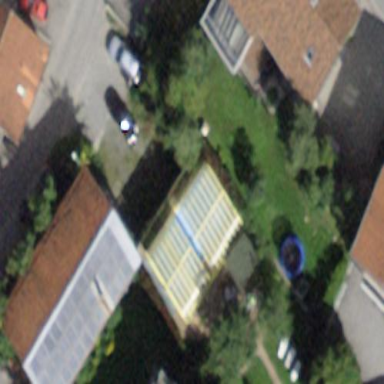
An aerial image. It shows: Swimming pool located in leisure land.